Question: I am trying to use this code to return values from a certain date
'''
=query(Overview!A:G,"select B where A = date '" & text(B2, "yyyy-MM-dd") & "'")
'''
The problem is that on the other sheet I'm querying from multiple sheets and then the query above is separating the value into the values from all the original sheets. It looks like this:

How do I write the query so it combines the 1 with the 154280 from the other sheet.
By "it combines", I mean aggregate SUM. The number is aggregate the sum in the master sheet, but it's separating out once I rerun a new query over the other query.
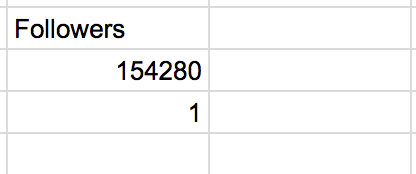
Answer: Use the aggregation function SUM:
'''
=query(Overview!A:G,"select SUM(B) where A = date '" & text(B2, "yyyy-MM-dd") & "'")
'''
Reference
- <URL>